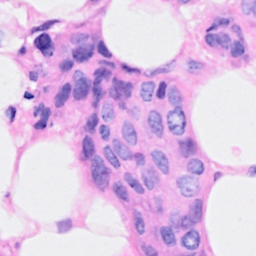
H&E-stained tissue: Breast